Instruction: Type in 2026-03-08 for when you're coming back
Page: home
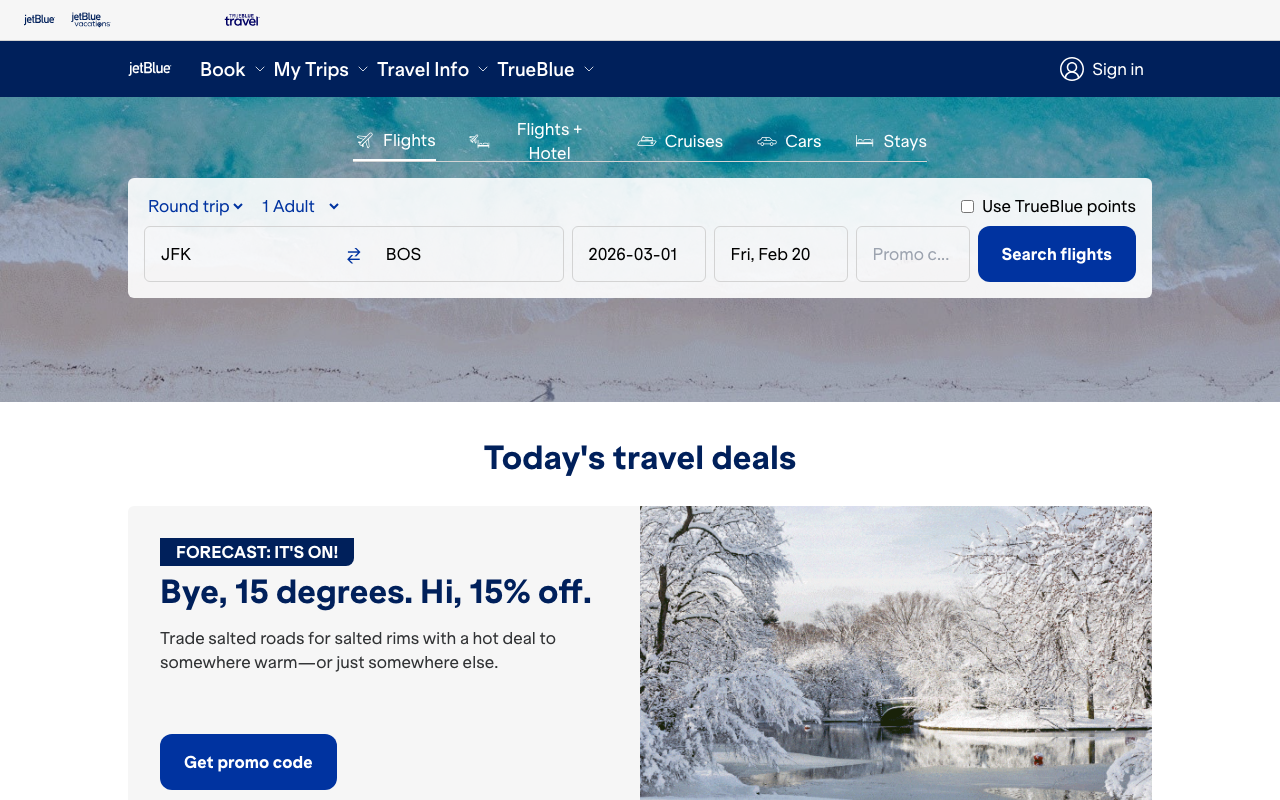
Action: type